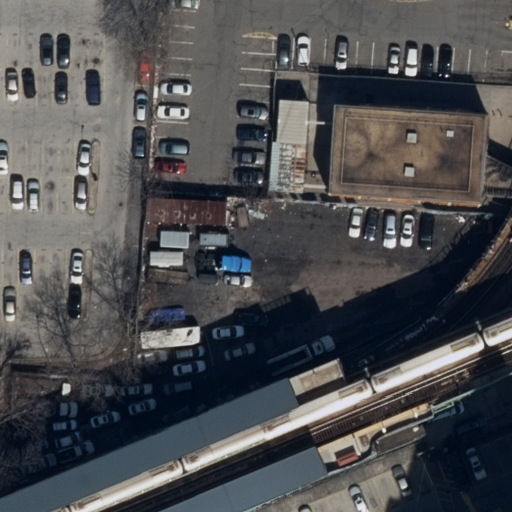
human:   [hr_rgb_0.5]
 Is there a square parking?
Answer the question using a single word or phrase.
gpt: no

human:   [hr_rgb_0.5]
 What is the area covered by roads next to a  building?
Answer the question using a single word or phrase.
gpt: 0m2

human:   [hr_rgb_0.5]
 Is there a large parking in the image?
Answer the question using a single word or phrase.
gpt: yes

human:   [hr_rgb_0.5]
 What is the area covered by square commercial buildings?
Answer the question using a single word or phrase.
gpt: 0m2

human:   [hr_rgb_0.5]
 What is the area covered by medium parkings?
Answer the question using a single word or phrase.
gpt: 0m2

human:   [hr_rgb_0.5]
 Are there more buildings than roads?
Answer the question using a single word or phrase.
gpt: no

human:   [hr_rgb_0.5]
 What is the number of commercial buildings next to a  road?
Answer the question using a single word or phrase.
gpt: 0

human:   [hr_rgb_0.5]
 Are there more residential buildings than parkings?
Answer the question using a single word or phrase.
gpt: no

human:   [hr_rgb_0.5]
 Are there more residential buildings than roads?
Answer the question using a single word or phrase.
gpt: no

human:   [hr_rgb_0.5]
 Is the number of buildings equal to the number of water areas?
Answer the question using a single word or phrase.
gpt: no

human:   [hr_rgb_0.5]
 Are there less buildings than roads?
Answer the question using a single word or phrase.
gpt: yes

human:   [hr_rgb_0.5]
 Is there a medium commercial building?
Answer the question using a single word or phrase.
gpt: no

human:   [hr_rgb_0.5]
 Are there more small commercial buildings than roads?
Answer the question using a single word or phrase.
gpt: no

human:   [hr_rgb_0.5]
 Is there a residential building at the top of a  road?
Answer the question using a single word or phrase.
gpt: yes

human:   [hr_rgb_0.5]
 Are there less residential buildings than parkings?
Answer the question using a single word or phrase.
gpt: no

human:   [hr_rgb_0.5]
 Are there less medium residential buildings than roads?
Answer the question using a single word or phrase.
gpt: yes

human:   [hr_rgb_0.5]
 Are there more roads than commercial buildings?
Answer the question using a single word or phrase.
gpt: yes

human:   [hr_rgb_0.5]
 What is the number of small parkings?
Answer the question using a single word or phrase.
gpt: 0

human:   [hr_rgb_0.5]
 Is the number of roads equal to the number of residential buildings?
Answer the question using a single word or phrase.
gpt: no

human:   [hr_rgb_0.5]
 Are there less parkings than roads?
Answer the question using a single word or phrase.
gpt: yes

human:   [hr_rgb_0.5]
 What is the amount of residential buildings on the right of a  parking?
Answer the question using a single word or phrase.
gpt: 3

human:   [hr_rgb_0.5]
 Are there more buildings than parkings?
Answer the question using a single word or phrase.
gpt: no

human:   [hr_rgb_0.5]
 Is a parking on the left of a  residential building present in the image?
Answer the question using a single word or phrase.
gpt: yes

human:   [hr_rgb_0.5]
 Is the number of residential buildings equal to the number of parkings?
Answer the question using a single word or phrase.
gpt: yes

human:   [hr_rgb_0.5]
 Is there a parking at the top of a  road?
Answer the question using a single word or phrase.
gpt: yes

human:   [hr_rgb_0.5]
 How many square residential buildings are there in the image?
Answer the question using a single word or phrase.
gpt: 0

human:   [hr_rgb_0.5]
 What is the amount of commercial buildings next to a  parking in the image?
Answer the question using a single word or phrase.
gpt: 0

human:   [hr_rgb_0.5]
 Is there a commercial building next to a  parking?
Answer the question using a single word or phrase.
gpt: no

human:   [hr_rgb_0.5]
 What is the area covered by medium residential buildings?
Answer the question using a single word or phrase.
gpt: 109m2

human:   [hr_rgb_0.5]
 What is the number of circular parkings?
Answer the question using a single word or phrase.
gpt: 0

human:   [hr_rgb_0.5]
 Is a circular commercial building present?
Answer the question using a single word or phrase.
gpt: no

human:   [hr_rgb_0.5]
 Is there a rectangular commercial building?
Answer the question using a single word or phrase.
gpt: no

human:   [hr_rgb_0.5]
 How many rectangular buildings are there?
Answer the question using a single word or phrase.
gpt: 3

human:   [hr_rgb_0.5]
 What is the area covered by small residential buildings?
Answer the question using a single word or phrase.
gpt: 67m2

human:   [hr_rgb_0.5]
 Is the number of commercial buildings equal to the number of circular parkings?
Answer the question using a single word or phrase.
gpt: yes

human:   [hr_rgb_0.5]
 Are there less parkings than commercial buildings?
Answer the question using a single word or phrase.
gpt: no